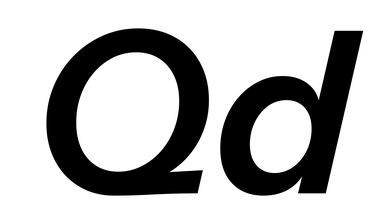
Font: InstrumentSans-Italic_SemiBold_Italic